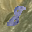
Label: 8